Question: I am trying to simple run fopen() in the , and have also tried it in a wordpress template file.
But it does not work. If I move the test.php file and csv file to a location outside the theme folder then it works first time.
'''
function csv_to_array($filename='', $delimiter=',')
{
if(!file_exists($filename) || !is_readable($filename))
return FALSE;
$header = NULL;
$data = array();
if (($handle = fopen($filename, 'r')) !== FALSE)
{
while (($row = fgetcsv($handle, 1000, $delimiter)) !== FALSE)
{
if(!$header)
$header = $row;
else
$data[] = array_combine($header, $row);
}
fclose($handle);
}
return $data;
}
echo '<pre>';
var_dump(csv_to_array('csv/nationality-codes.csv'));
echo '</pre>';
'''
This is my folder structure in the theme file...

Any ideas why it does not work?
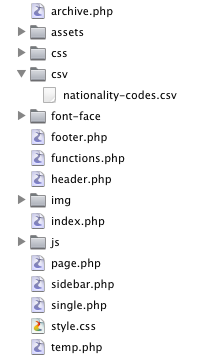
Answer: You need to use the full file path instead of a relative one.
Use the WordPress function 'get_template_directory()' to get the path to your template directory. From there add the path to your file.
Change:
'''
var_dump(csv_to_array('csv/nationality-codes.csv'));
'''
To:
'''
var_dump( csv_to_array( get_template_directory() . 'csv/nationality-codes.csv' ) );
'''